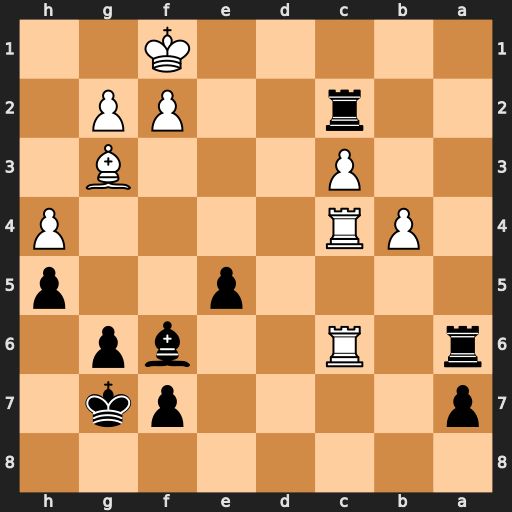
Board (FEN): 8/p4pk1/r1R2bp1/4p2p/1PR4P/2P3B1/2r2PP1/5K2
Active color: b
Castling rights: -
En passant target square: -
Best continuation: Ra1#